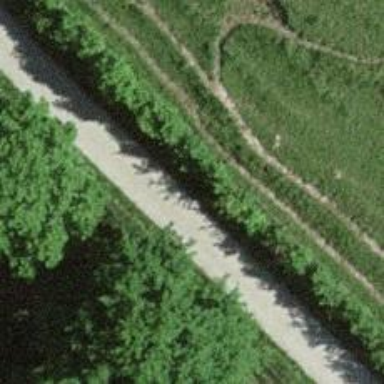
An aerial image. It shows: Track with grade2 tracktype.